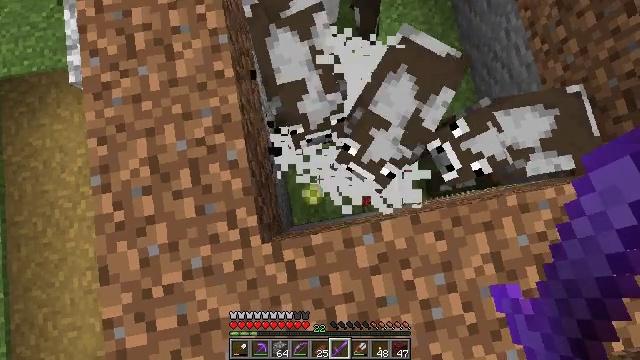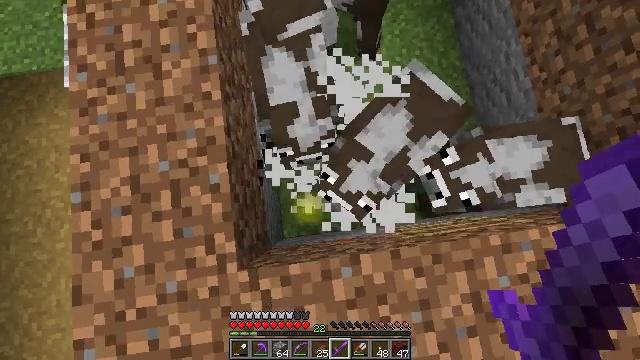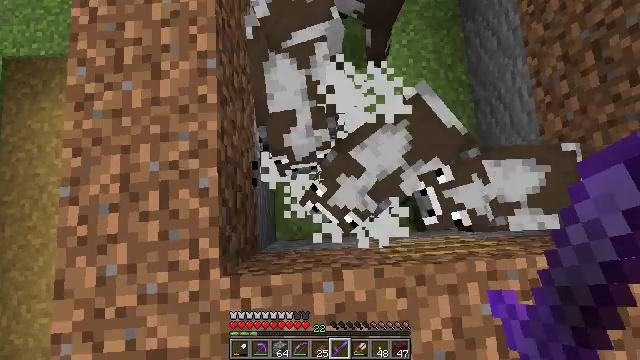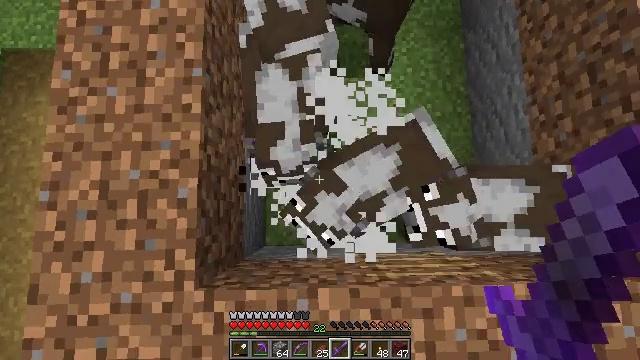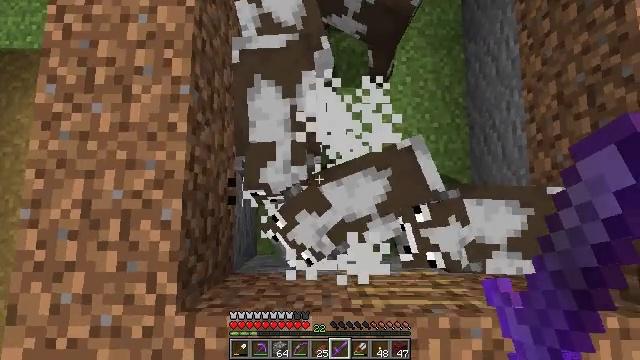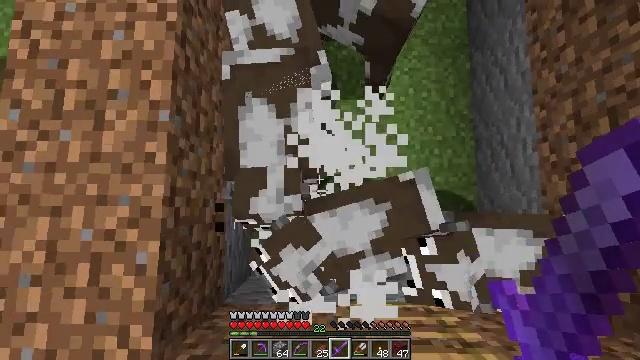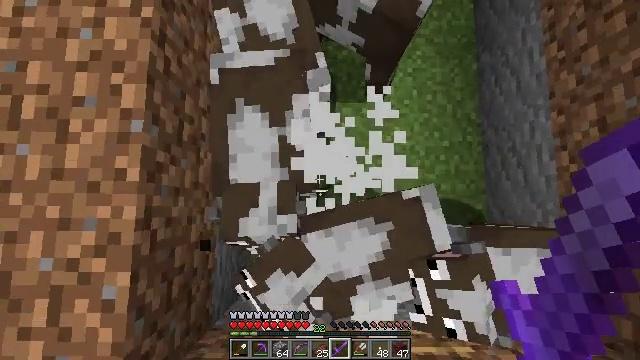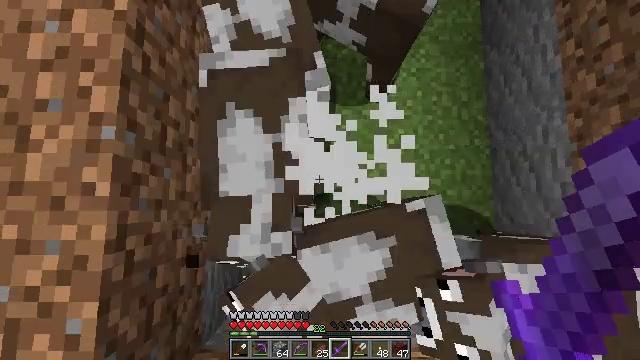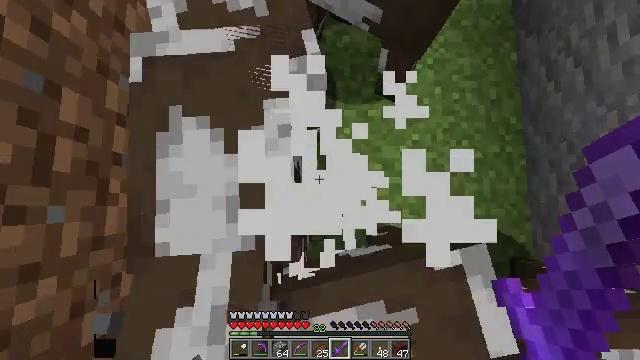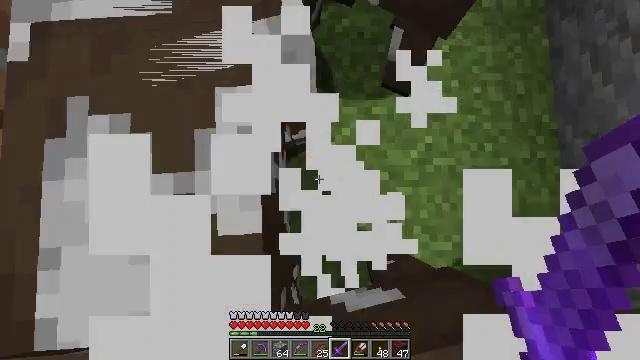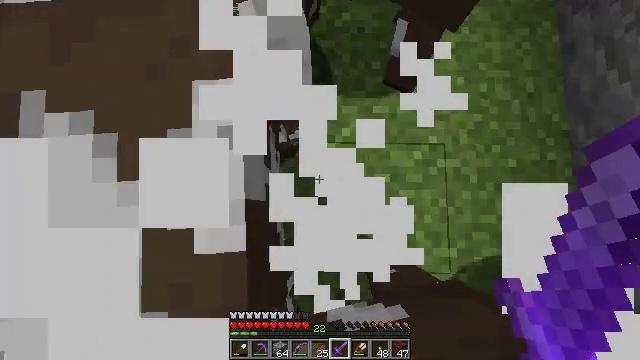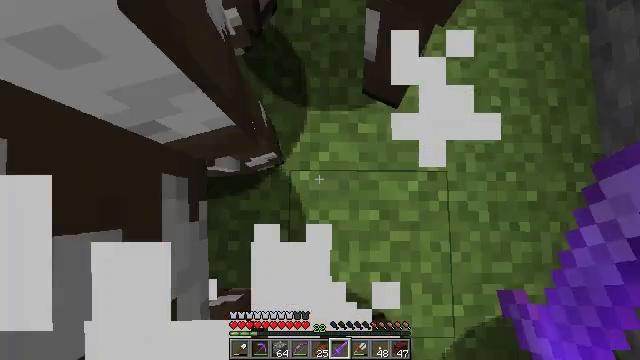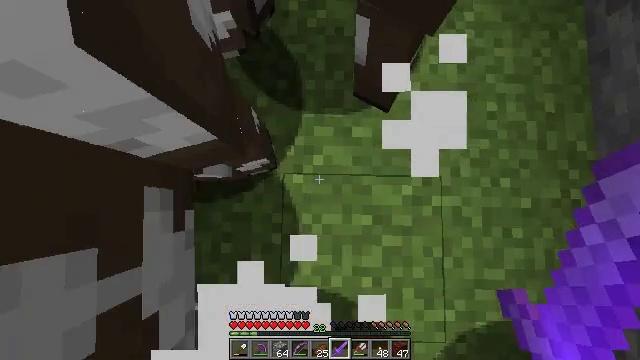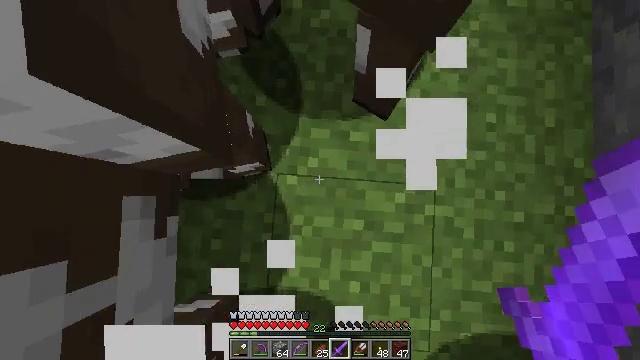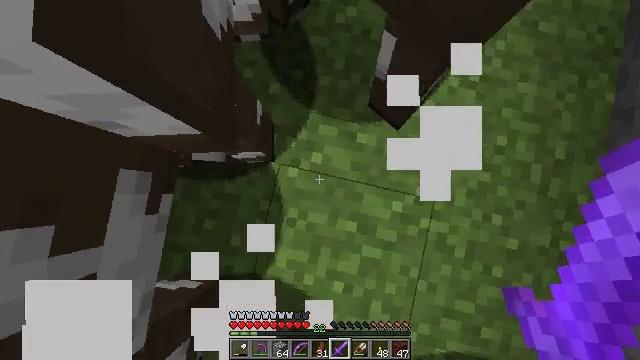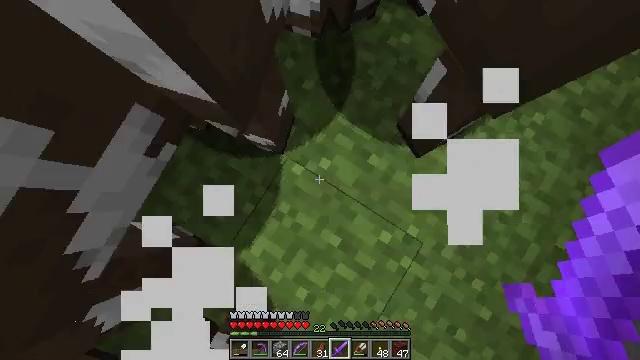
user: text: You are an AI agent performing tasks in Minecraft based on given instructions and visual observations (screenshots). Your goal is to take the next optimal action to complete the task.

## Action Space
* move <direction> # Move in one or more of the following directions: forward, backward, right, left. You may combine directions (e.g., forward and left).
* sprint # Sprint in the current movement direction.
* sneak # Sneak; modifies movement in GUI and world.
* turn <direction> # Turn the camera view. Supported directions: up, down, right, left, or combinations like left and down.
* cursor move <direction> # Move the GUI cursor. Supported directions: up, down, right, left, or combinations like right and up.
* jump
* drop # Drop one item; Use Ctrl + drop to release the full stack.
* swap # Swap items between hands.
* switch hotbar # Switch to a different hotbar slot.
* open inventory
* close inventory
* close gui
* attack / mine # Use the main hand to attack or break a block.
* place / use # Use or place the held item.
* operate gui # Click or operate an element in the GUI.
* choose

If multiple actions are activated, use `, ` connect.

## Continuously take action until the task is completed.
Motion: motion action
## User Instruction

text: craft item air
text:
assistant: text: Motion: move forward and move right, turn left
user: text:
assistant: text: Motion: move forward and move right, turn left
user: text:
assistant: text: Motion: move forward, turn left
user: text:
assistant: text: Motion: move forward, turn left
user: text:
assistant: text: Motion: move forward
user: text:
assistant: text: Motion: move forward
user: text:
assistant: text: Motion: move forward
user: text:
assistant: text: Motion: no_op
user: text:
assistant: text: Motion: no_op
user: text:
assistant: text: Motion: no_op
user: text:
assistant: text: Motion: no_op
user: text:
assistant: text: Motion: no_op
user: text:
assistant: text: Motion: turn left
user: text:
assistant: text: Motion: turn left and down
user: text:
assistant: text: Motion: turn left and up
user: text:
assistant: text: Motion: turn left and up
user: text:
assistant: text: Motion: turn left and up
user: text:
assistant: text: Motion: turn left and up
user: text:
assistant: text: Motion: turn left and up
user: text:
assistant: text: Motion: turn left and up
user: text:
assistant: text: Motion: turn left and up
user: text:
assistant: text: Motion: turn right and up
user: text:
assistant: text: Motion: turn right and up
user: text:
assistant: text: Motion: no_op
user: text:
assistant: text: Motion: move forward, turn right
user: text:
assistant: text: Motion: move forward, turn right
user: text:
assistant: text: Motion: move forward, turn right and down
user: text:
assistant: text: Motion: move forward, turn down
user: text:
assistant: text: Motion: move forward
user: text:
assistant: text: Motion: move forward